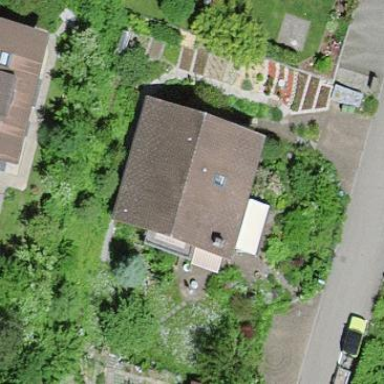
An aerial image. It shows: Simple and straightforward house.